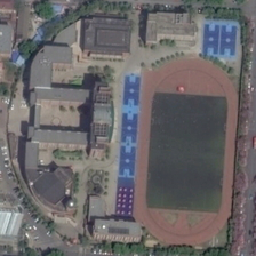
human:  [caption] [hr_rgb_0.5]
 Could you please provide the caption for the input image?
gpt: There are five blue pin Pong coats beside the red truck

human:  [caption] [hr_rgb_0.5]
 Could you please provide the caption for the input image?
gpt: There are five blue table tennis courts next to the red track

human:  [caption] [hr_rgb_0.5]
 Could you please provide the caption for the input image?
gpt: There are five basketball courts in the school. There are some buildings and green trees near the playground.

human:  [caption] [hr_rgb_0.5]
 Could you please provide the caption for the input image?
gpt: Some buildings and green trees are near the playground in the five basketball areas of the school.

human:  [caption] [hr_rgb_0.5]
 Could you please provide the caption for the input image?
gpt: Some buildings and green trees are near a playground with five basketball courts in a school.